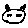
Label: cat